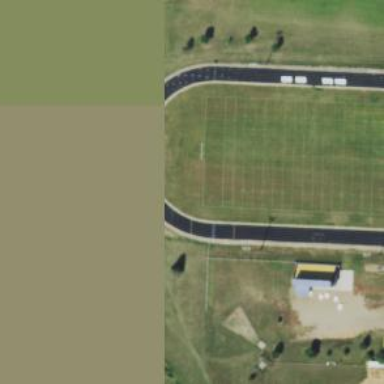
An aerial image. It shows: American football pitch for leisure and sport activities.